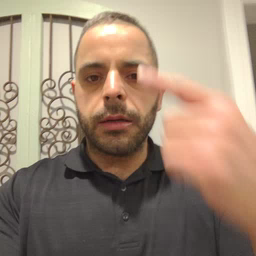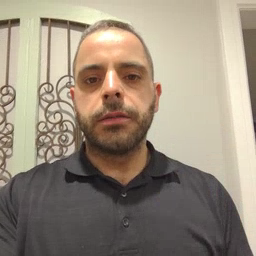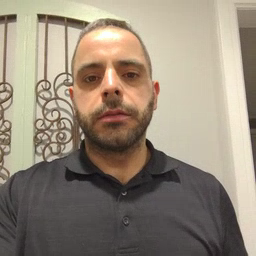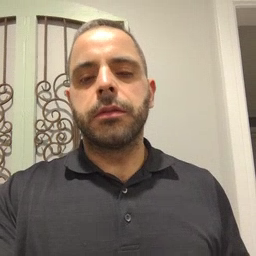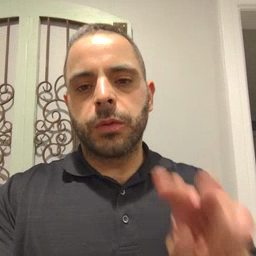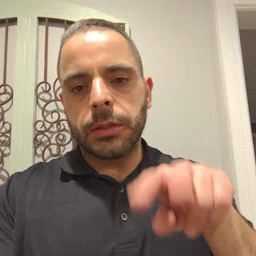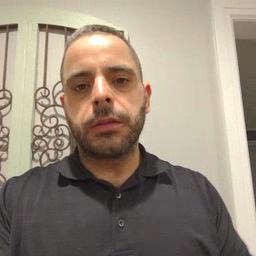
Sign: read